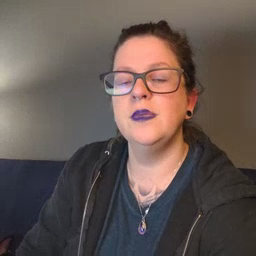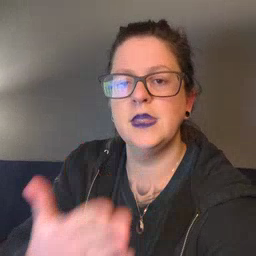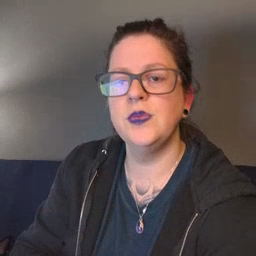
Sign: thankyou